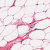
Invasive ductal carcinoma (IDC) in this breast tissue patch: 0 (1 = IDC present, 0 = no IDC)